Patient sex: M
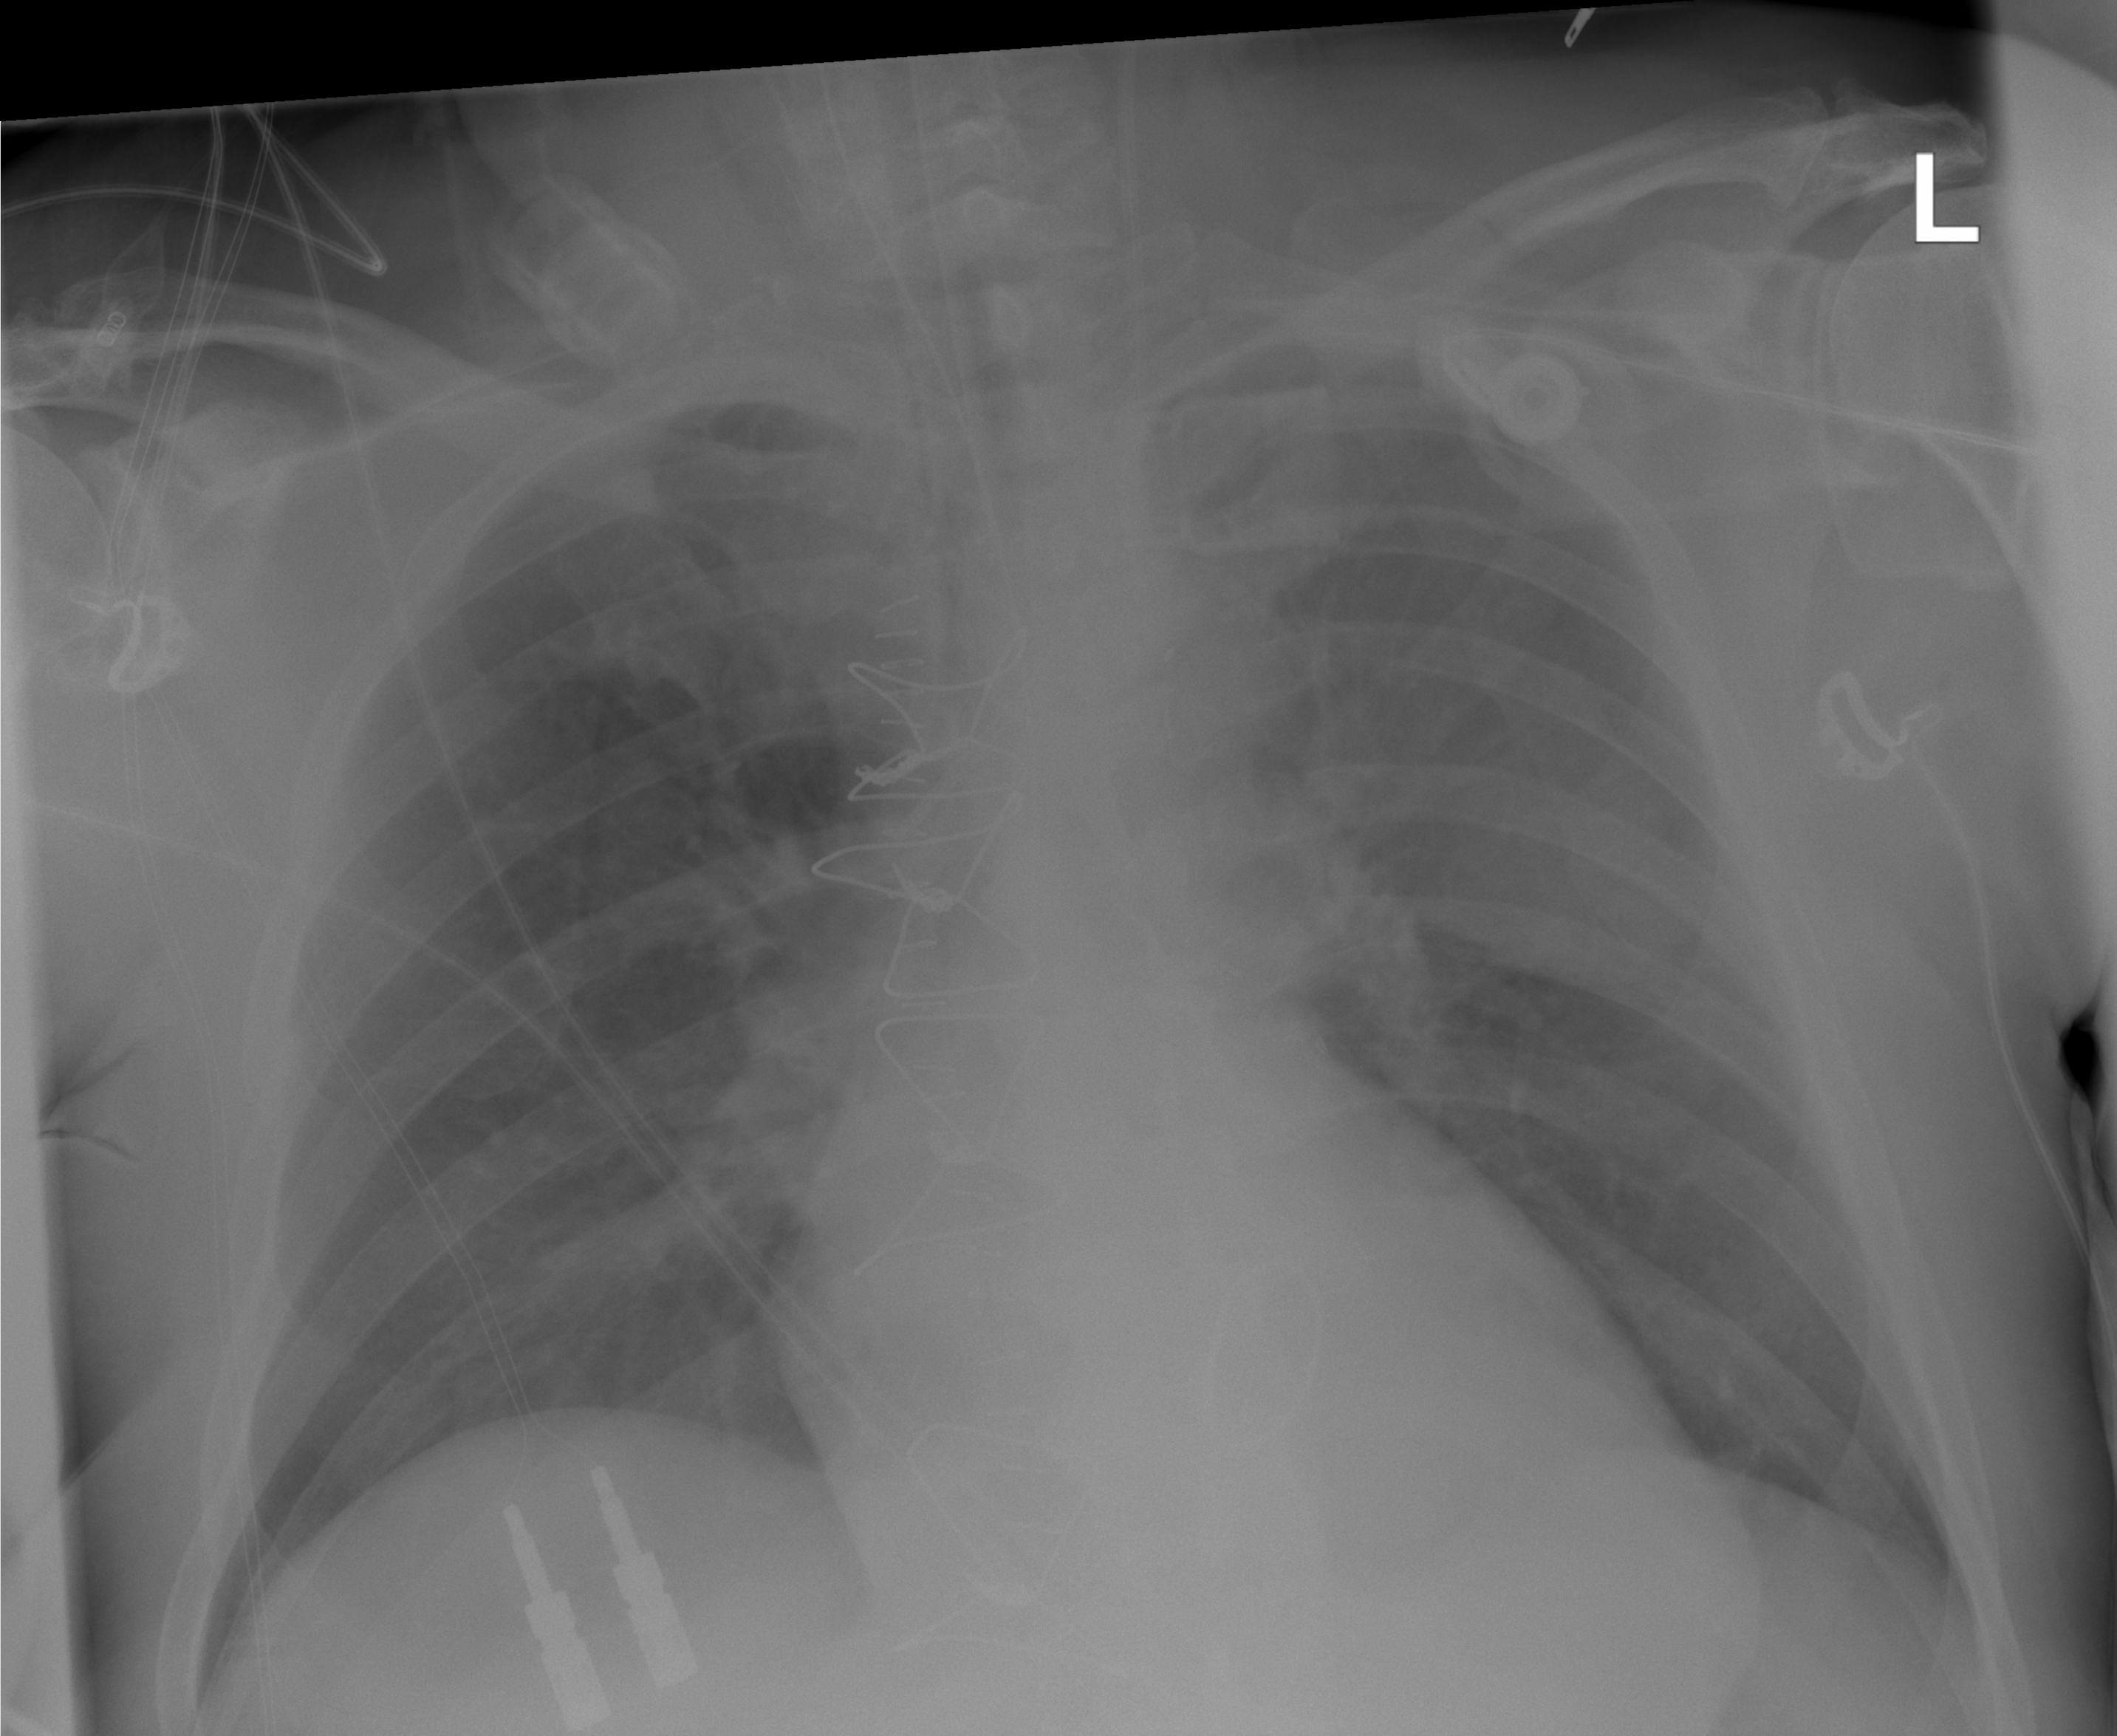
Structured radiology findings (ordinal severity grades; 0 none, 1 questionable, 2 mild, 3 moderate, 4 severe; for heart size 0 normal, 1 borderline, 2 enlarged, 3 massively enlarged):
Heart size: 0
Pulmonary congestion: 2
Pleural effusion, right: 0
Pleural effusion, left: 0
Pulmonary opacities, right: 2
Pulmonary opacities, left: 2
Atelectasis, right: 2
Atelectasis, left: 2